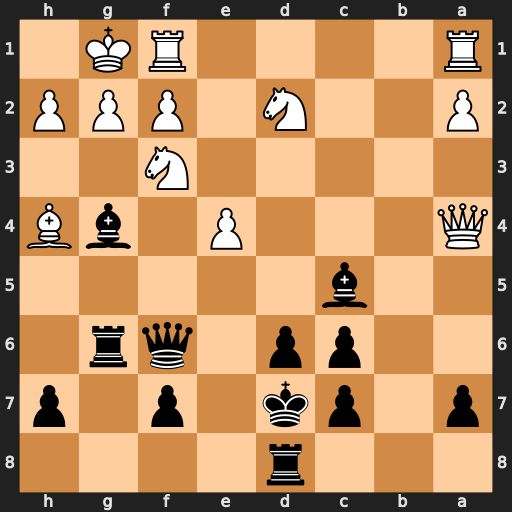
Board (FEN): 3r4/p1pk1p1p/2pp1qr1/2b5/Q3P1bB/5N2/P2N1PPP/R4RK1
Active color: b
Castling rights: -
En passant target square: -
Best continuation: Bxf3 Nxf3 Qxf3